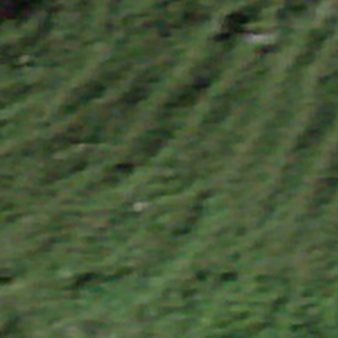
Label: other